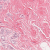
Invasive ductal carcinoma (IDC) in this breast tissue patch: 0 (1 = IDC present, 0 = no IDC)